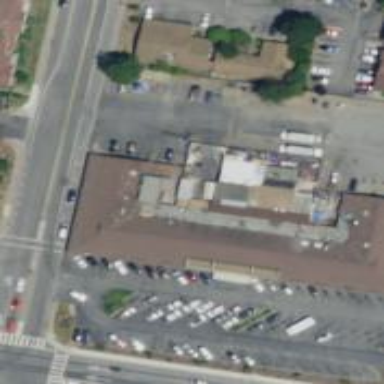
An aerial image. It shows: Supermarket.